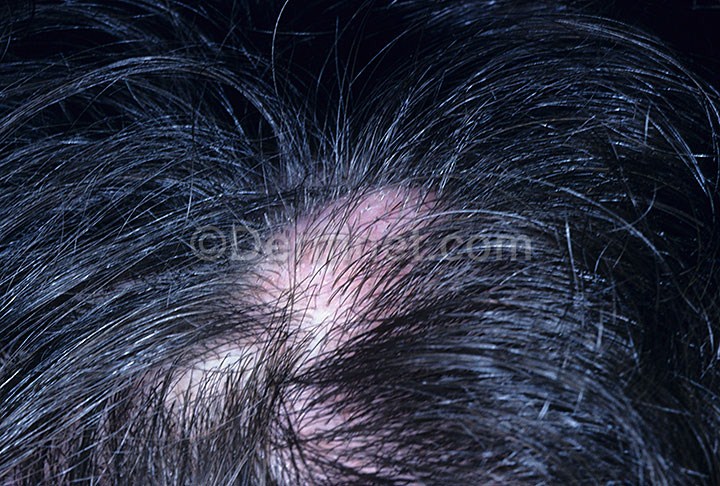
Disease: Seborrheic Keratoses and other Benign Tumors